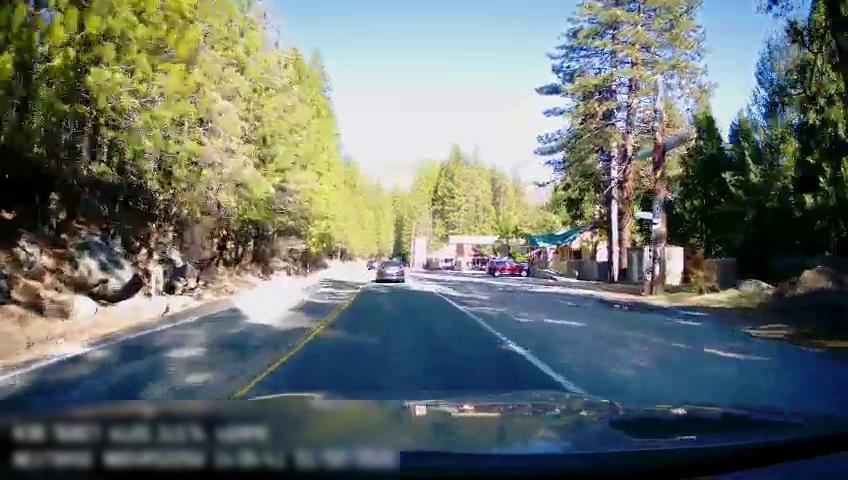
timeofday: Day
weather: Sunny
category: Drivable Space
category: Vehicles | SUV
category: Vehicles | Car
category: Vehicles | Car
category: Lanes | Opposite Lane
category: Lanes | Opposite Lane
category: Lanes | Current Lane
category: Lanes | Current Lane